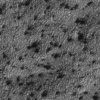
Label: not_dusty